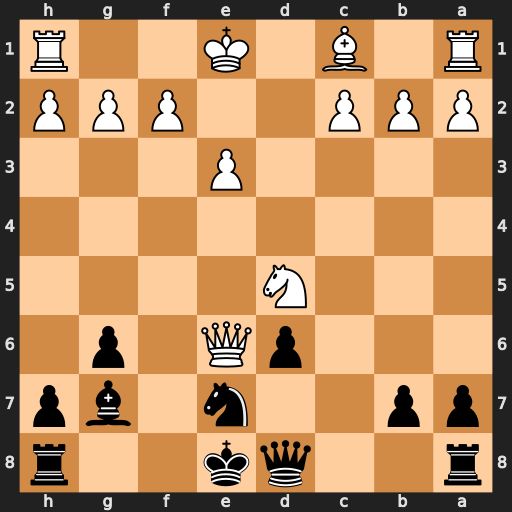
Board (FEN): r2qk2r/pp2n1bp/3pQ1p1/3N4/8/4P3/PPP2PPP/R1B1K2R
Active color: b
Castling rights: KQkq
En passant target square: -
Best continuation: Qa5+ Bd2 Qxd5 Qxd5 Nxd5